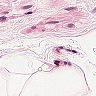
Metastatic tissue present: no